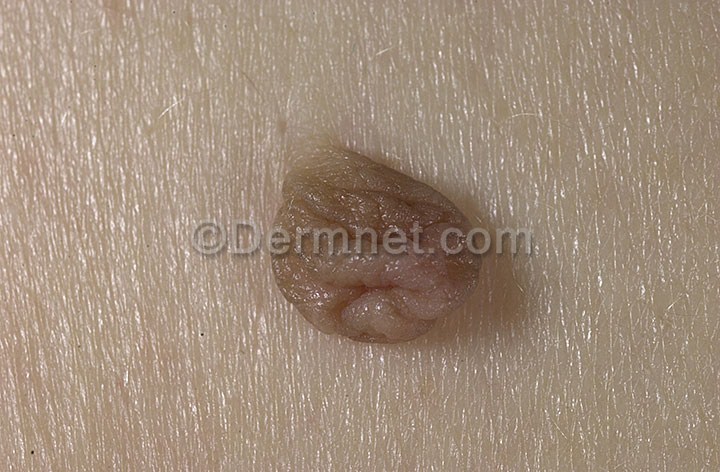
Disease: Melanoma Skin Cancer Nevi and Moles